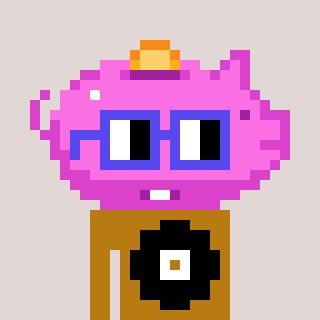
a pixel art character with square blue glasses, a piggybank-shaped head and a gold-colored body on a warm background